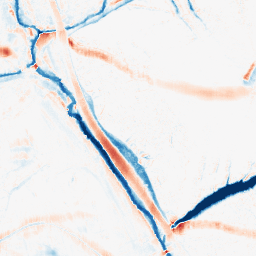
Category: morphological
Decomposition family: morphological_ellipse
Decomposition parameters: operation: average
width: 20
height: 10
Upsampling method: quintic
Upsampling parameters: scale: 2
Upsampling scale: 2